Aerial crown-view tile of a tropical tree (Barro Colorado Island, Panama), acquired 20250317:
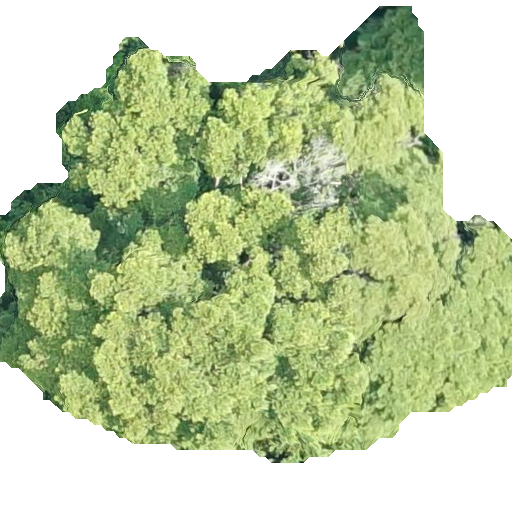
Species: Guapira myrtiflora
GBIF accepted scientific name: Guapira myrtiflora
Crown area: 250.971 m²